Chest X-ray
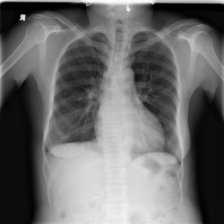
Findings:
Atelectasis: positive
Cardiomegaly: negative
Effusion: negative
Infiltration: negative
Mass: negative
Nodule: negative
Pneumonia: negative
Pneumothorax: negative
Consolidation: negative
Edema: negative
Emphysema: negative
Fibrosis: negative
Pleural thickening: negative
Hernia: negative